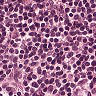
Metastatic tissue present: no